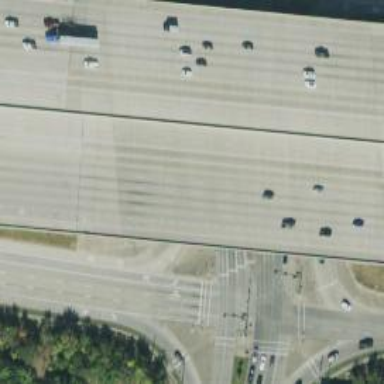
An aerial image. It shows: Frontage road connected to secondary link.